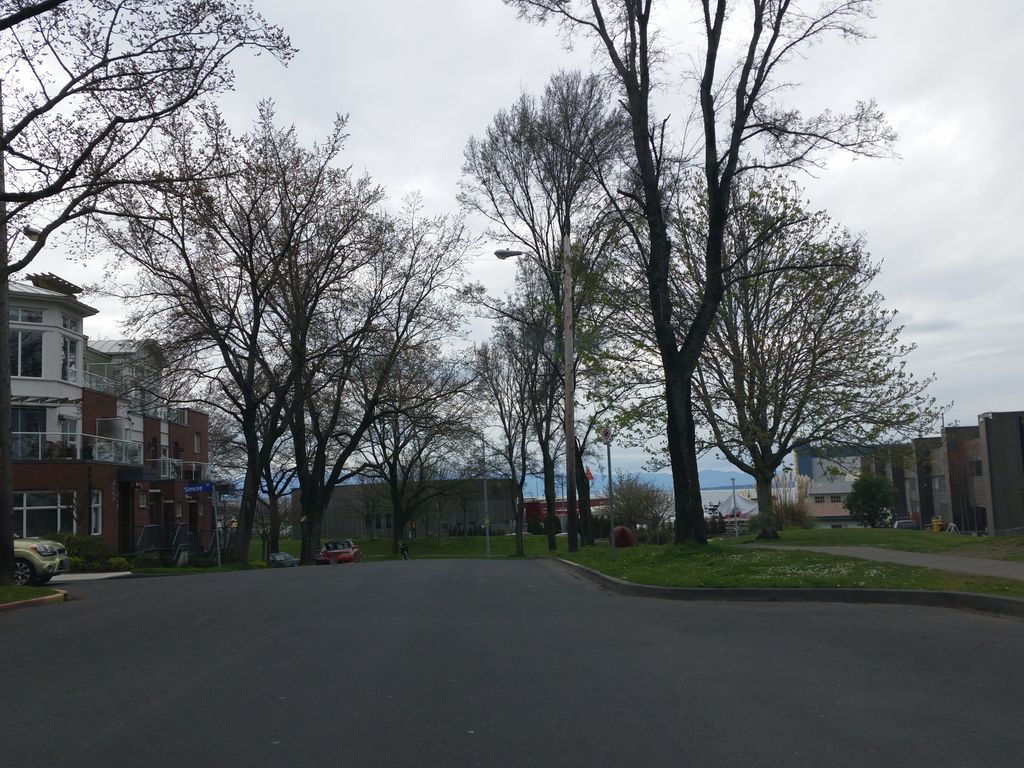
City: victoria